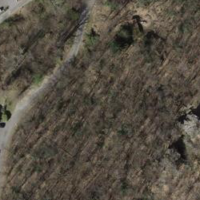
EUNIS habitat code: 53
Species observed at this site:
Hyacinthoides hispanica
Ajuga reptans